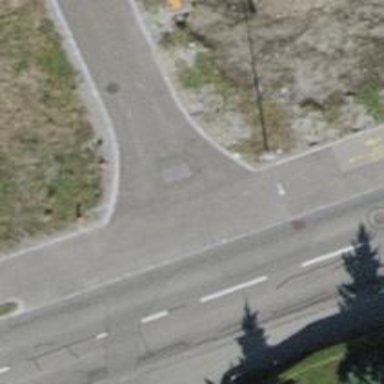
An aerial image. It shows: Unmarked road crossing.